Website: lowes
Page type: stored-credit-cards
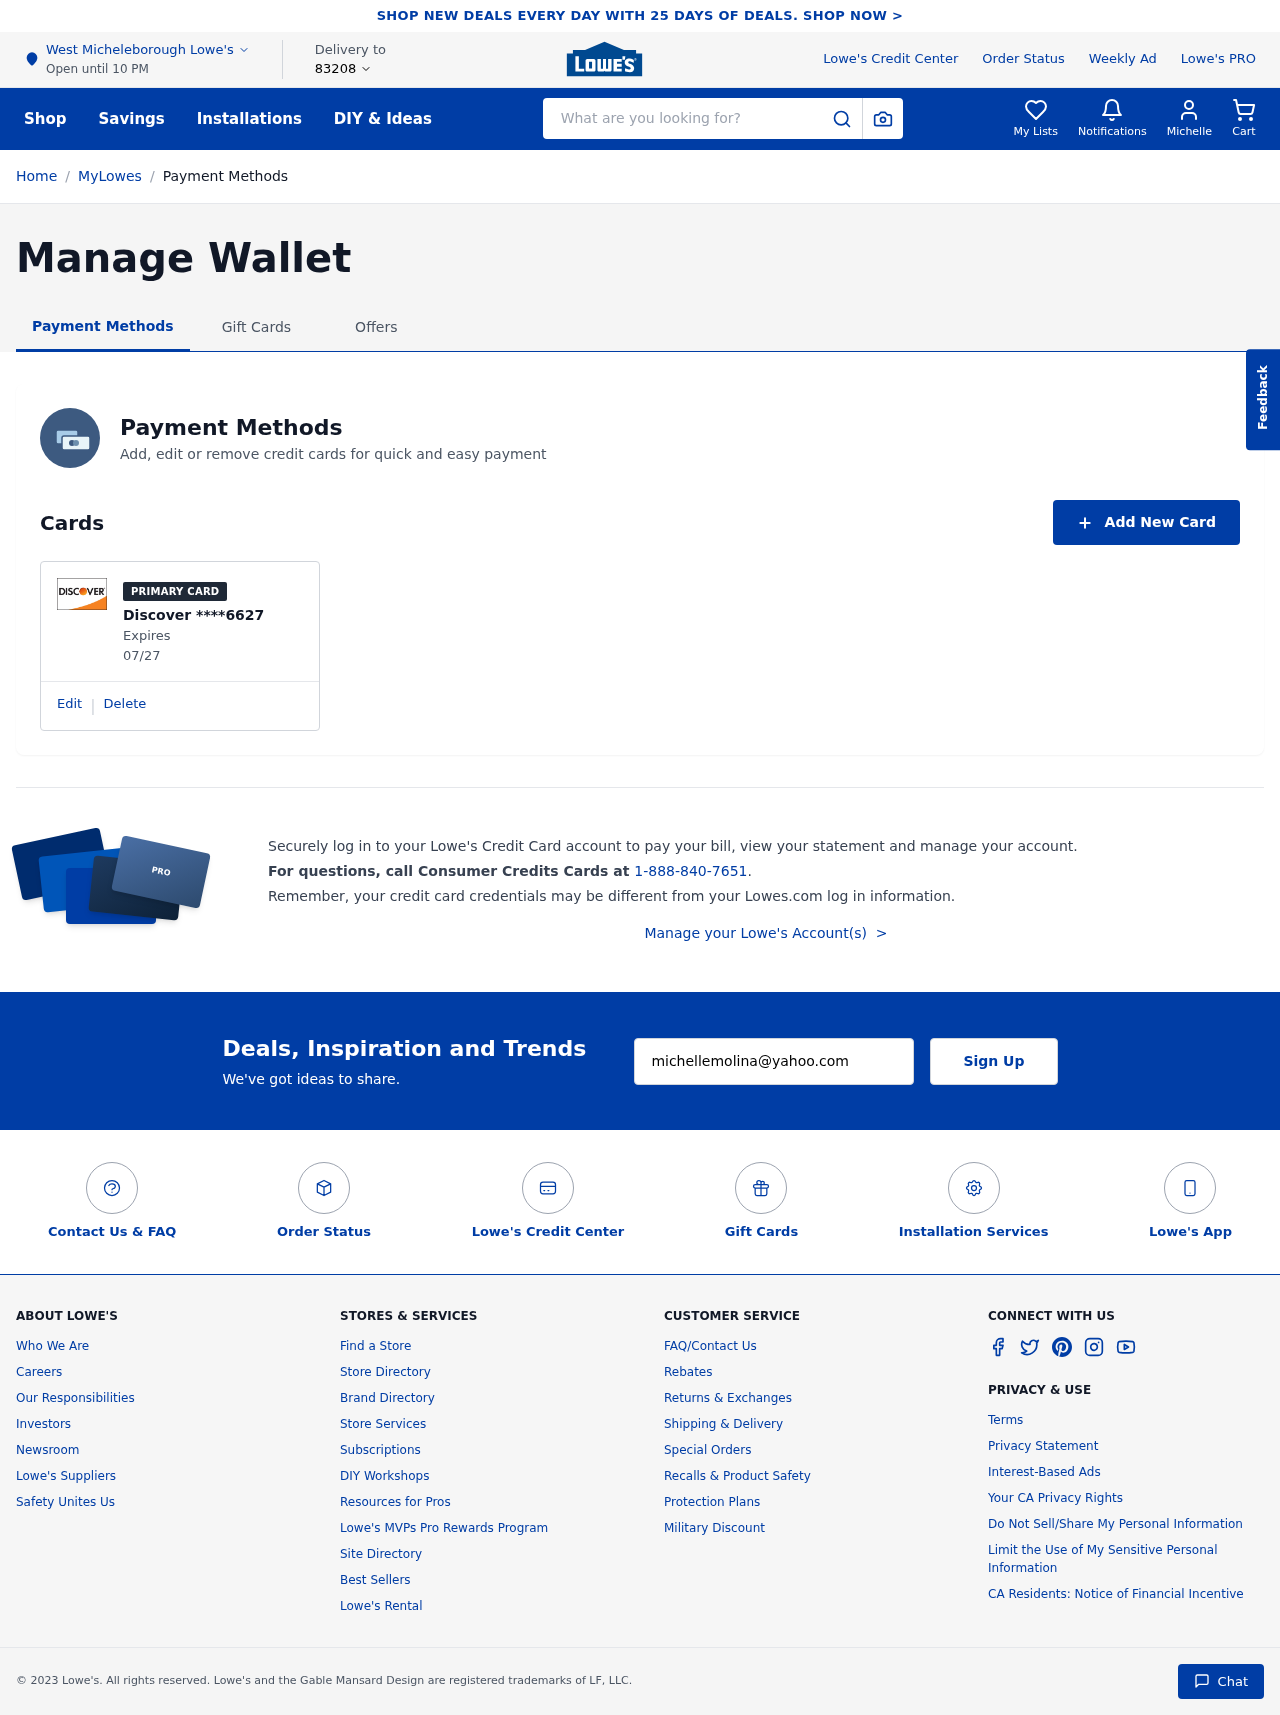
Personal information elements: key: PII_CARD_EXPIRY
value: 07/27
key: PII_CARD_LAST4
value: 6627
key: PII_CARD_TYPE
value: Discover
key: PII_CITY
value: West Micheleborough
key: PII_EMAIL
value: michellemolina@yahoo.com
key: PII_FIRSTNAME
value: Michelle
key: PII_POSTCODE
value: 83208
Search elements: key: HEADER_SEARCH
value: What are you looking for?